Interaction volume radius: 10 \u00c5
Interaction volume height: 25 \u00c5
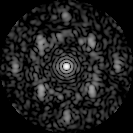
Disorder parameter: 0.5763